Question: I have a pandas timeseries of multiple months and want to count occurences of a feature for different times of day.
I.e. I want to create a graph (using seaborn or matplotlib) with the time of day on the x axis (0 to 24 hours) and the relative number of occurences of a column on the y axis <URL>.
I can't figure out how to format the timeseries correctly to make this work.
:

This is a sample of the data I'm dealing with. "Open Data Channel Type" can assume five kinds (Online, Phone, Mobile, Unknown, Other). My goal is to plot every kind into one graph, displaying which kind occurs at which time of day.
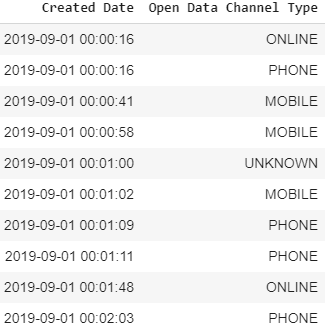
Answer: You need to prepare the plot data first:
'''
hour = df['Created Date'].dt.hour.rename('Hour')
df_plot = df.groupby(hour).apply(lambda x: x['Open Data Channel Type'].value_counts() / x.shape[0]) .rename_axis(index=['Hour', 'Channel Type']) .to_frame('Frequency') .reset_index()
'''
A sample of 'df_plot':
'''
Hour Channel Type Frequency
0 0 OTHER 0.223744
1 0 PHONE 0.210046
2 0 MOBILE 0.205479
3 0 UNKNOWN 0.198630
4 0 ONLINE 0.162100
5 1 UNKNOWN 0.206311
6 1 OTHER 0.203883
7 1 PHONE 0.201456
8 1 MOBILE 0.196602
9 1 ONLINE 0.191748
'''
Then you can make the plot (here using Seaborn):
'''
ax = sns.lineplot(data=df_plot, x='Hour', y='Frequency', hue='Channel Type')
ax.figure.set_size_inches(10, 4)
ax.legend(loc='center left', bbox_to_anchor=(1, 0.5))
'''
Result (using random data):
<URL>